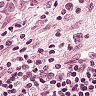
Metastatic tissue present: yes